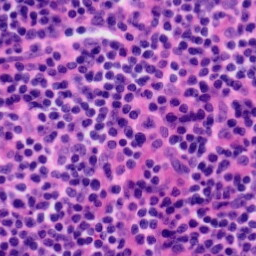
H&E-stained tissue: Tonsil